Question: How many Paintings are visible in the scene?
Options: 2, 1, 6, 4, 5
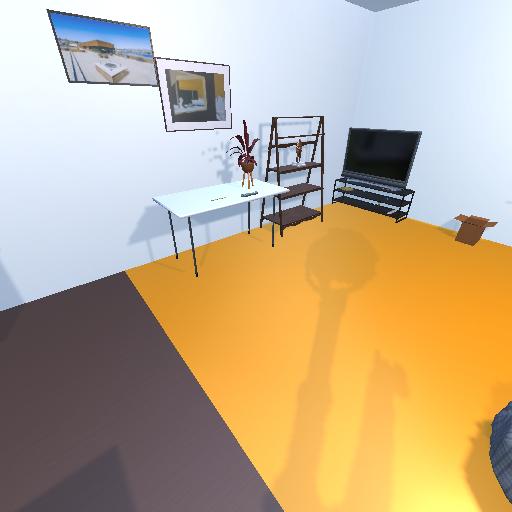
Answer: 2